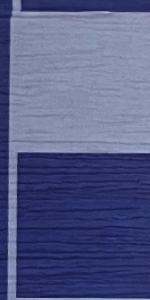
Label: Empty